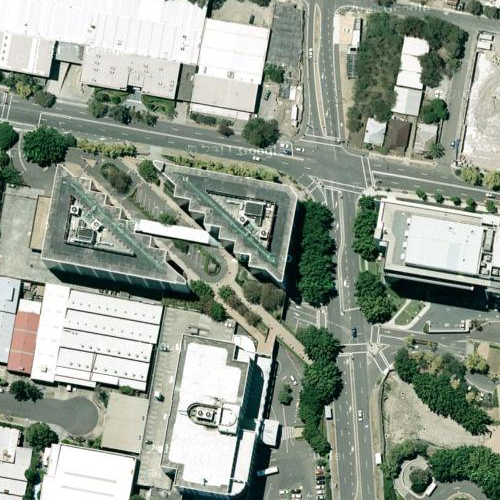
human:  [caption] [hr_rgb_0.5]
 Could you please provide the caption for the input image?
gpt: Some roads with plants on the roadside pass through the industrial area .

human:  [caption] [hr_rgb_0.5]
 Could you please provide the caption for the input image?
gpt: An industrial area with some white buildings densely arranged and a crossroad in the middle .

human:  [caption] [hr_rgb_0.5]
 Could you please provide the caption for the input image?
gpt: There are some road with green plants on the roadside pass through the industrial area .

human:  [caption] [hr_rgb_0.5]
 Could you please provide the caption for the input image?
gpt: An industrial area with some white buildings densely arranged and a crossroad in the middle .

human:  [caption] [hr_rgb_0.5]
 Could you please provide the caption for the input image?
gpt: An industrial area with some white buildings while some roads goes through this area .